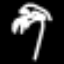
Label: palm tree